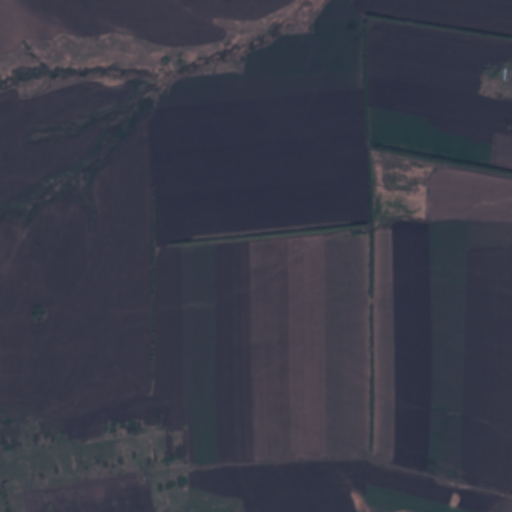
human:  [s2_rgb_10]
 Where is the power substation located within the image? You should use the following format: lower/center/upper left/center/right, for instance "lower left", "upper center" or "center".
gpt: The power substation is located in the lower left of the image.
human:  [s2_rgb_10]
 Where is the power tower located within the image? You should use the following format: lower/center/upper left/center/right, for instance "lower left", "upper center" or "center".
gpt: The power tower is located in the upper right of the image.
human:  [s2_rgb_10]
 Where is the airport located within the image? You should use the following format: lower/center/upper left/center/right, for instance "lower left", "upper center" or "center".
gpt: There is no airport in the image.